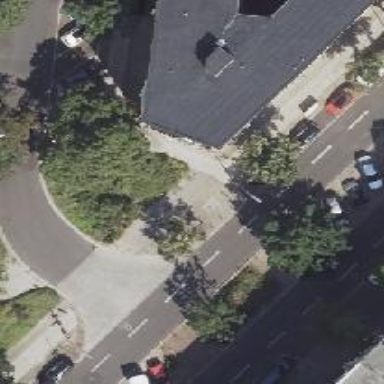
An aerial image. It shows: Unmarked crossing on the road.